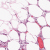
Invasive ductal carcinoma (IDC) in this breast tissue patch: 0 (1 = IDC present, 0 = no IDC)